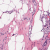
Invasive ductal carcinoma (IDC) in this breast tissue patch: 1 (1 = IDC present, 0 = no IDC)